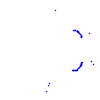
Particle: proton